Question: At the risk of showing the world what a novice I am, here goes:
I'm working on a site with a fluid (100%) width layout. On a particular page, I'd like to have a slider (although I guess it's really more of a fader) with slides containing text and HTML so they look like one more part of the page, but when a user clicks on a particular word or image on one slide, that will skip to another designated slide. Here's a graphic which hopefully explains what I'm going for:

<URL>
I've been messing around with a JSfiddle for days, but just can't seem to achieve the desired effect: <URL>
Any help from the far more experienced folks on stackoverflow would be greatly appreciated.
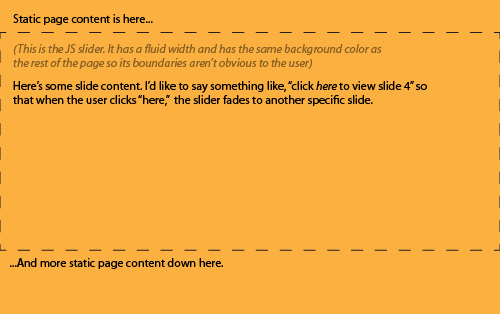
Answer: The code based on the Coda Slider at <URL> is exactly what I was looking for!